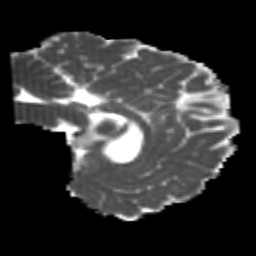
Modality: MD
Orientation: sagittal
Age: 22
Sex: female
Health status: healthy
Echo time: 0.074 s